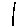
Label: line